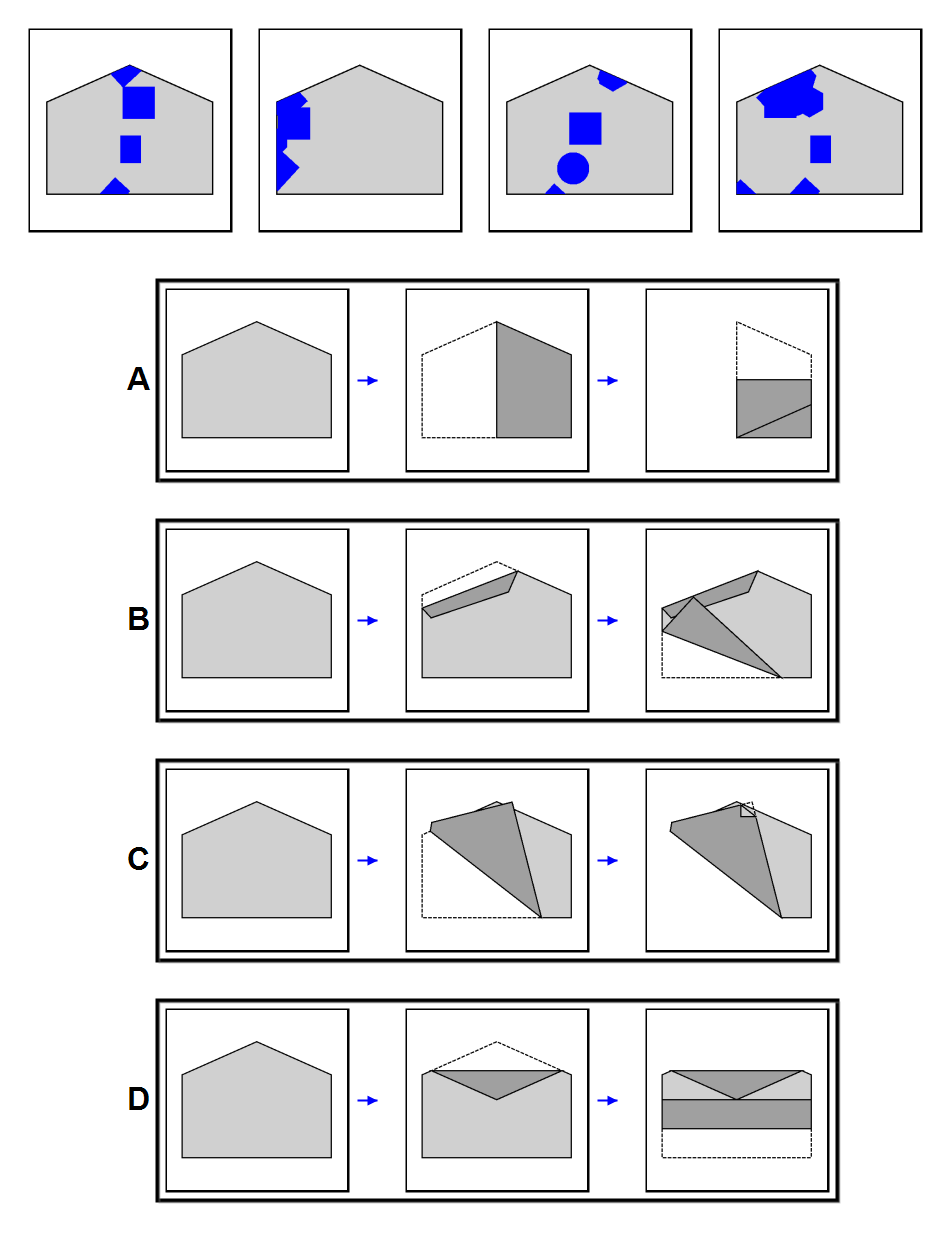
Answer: B